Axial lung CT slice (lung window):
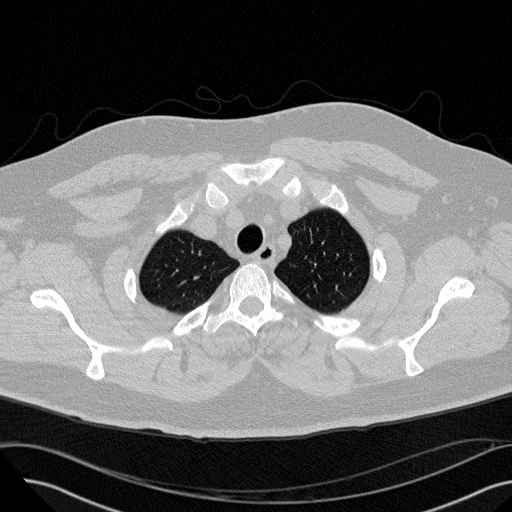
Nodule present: no